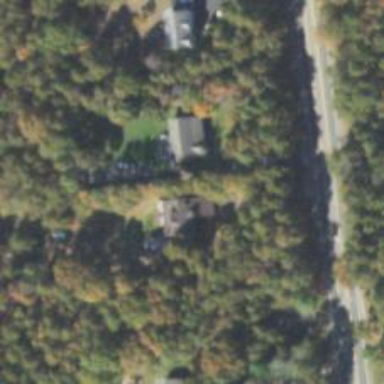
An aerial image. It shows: Driveway.